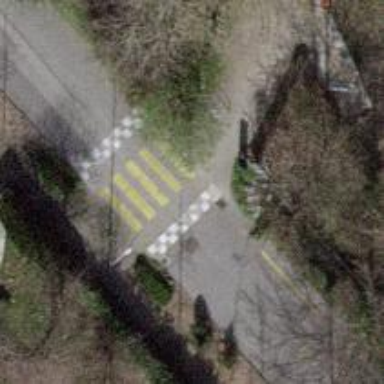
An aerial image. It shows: Marked crossing with zebra stripes on the road.